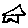
Label: house